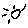
Label: sun